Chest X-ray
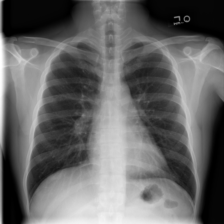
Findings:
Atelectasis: negative
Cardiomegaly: negative
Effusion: negative
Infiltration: positive
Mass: negative
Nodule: negative
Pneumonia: negative
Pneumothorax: negative
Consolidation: negative
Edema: negative
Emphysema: negative
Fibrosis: negative
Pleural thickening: negative
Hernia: negative